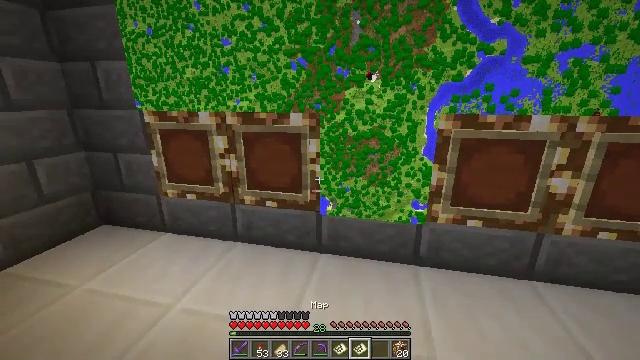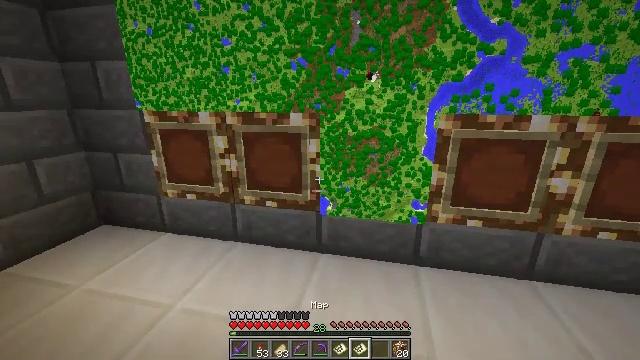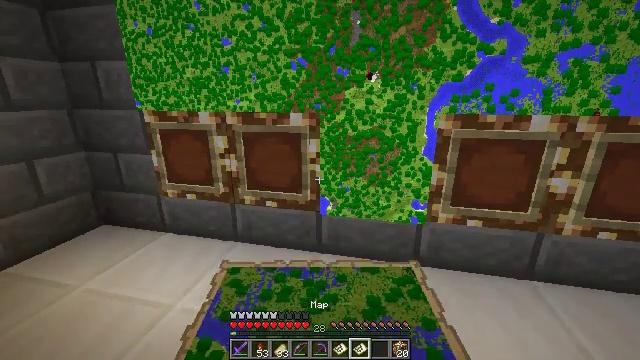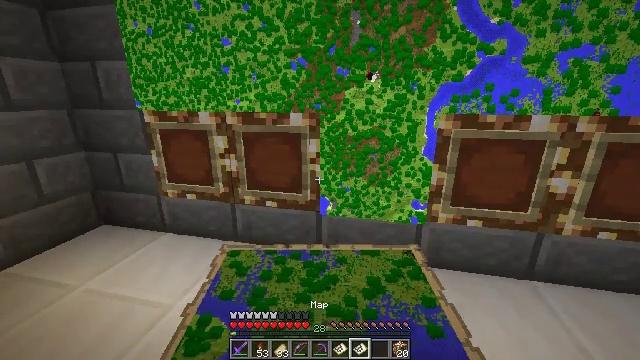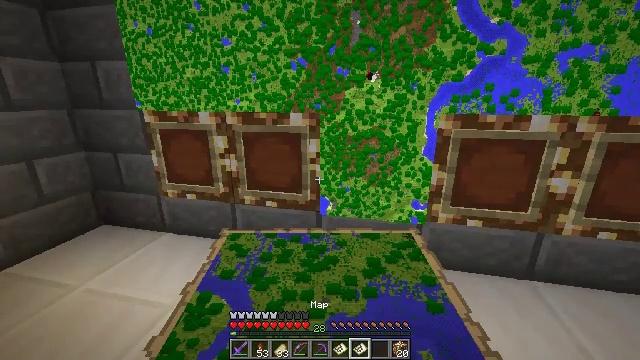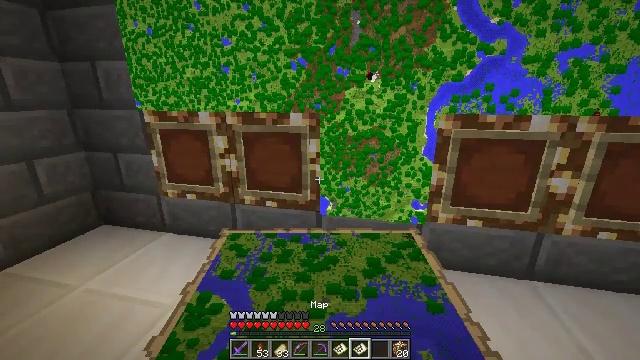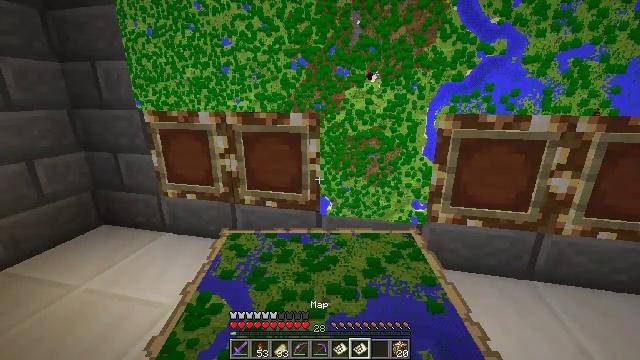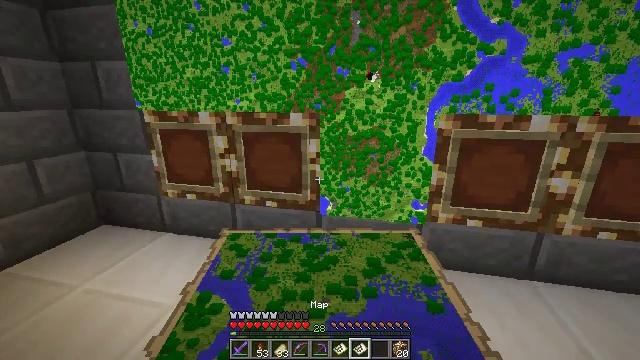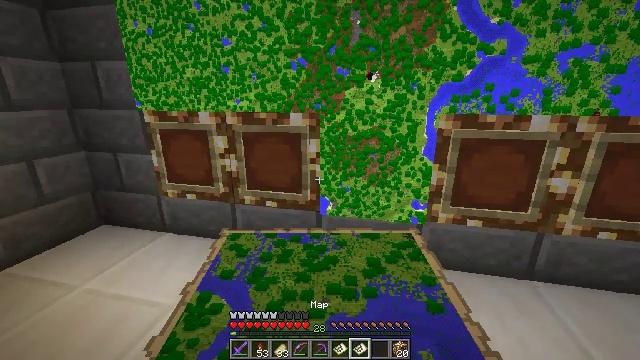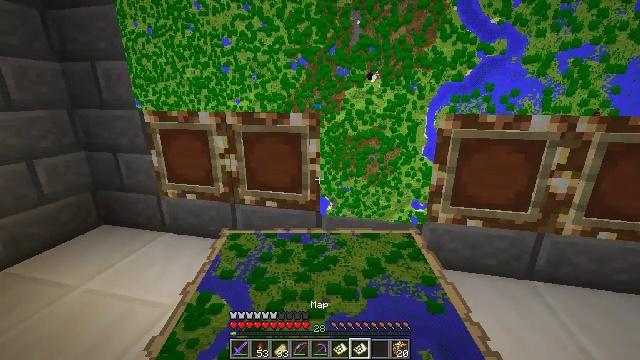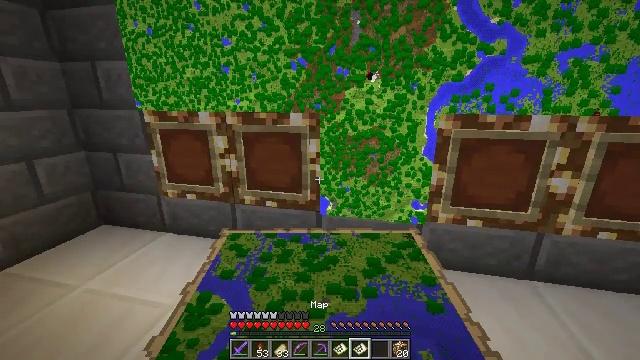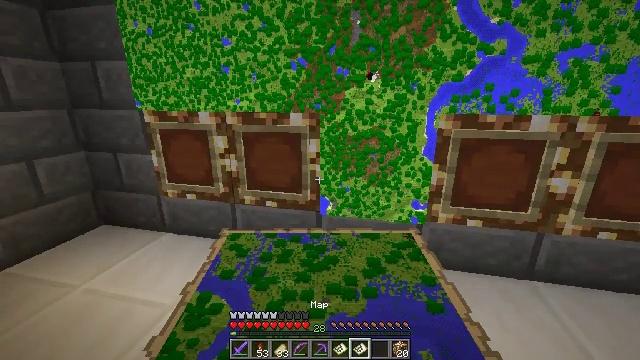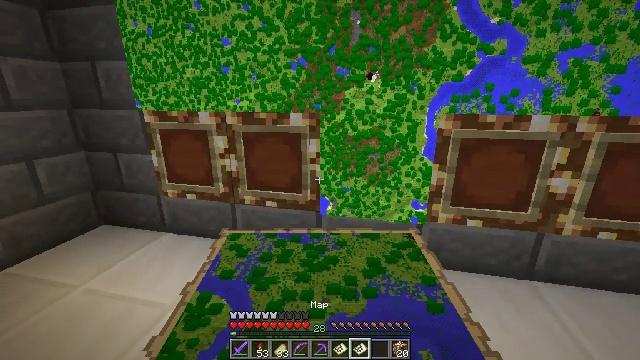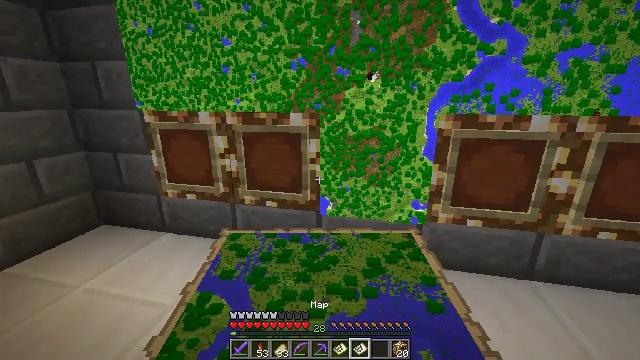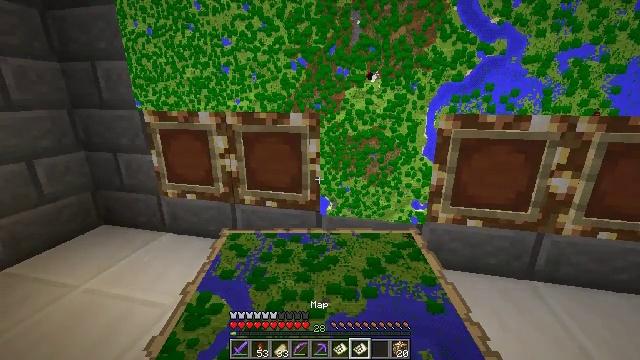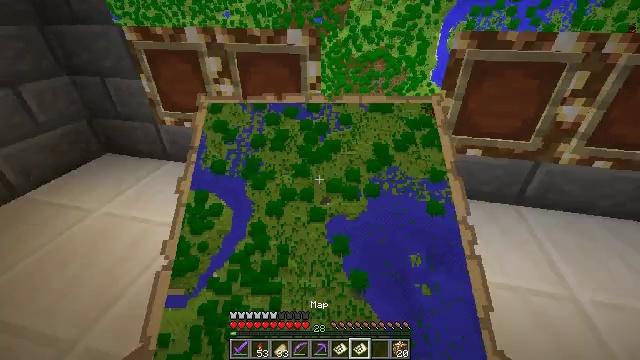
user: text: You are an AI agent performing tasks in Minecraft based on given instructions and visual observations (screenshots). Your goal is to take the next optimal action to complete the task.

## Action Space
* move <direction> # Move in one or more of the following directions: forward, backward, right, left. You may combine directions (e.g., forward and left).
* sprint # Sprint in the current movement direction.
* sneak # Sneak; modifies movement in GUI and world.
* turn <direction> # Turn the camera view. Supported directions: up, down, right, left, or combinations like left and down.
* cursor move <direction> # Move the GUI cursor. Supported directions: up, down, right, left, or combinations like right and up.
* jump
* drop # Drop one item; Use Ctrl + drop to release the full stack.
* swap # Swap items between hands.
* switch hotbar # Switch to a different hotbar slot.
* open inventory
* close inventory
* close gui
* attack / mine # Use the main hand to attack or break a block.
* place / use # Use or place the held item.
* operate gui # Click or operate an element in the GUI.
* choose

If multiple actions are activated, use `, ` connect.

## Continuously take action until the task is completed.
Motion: motion action
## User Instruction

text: Break the stone bricks to collect them.
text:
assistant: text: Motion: no_op
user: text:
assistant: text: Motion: no_op
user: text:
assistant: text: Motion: no_op
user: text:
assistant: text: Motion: no_op
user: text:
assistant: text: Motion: no_op
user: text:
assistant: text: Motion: no_op
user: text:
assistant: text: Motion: no_op
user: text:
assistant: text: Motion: no_op
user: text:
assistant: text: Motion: no_op
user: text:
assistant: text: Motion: no_op
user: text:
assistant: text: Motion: no_op
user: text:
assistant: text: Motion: no_op
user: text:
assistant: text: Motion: no_op
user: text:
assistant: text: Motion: no_op
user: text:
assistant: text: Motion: turn down
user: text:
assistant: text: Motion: turn right and down
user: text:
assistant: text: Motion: turn down
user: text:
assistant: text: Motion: turn down
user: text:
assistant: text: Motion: no_op
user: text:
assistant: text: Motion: no_op
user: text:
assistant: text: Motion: no_op
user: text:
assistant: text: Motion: no_op
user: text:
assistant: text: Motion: no_op
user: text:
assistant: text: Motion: no_op
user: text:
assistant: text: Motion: no_op
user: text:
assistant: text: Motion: no_op
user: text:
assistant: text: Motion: no_op
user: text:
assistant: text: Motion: no_op
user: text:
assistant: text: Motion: no_op
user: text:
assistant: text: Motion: no_op